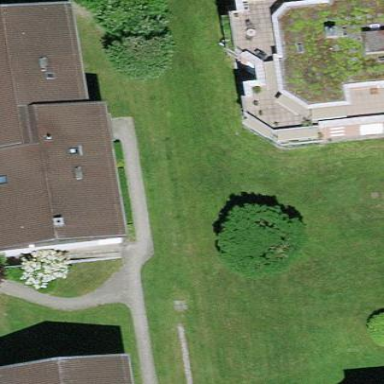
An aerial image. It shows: Residential building.